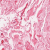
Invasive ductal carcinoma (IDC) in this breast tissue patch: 0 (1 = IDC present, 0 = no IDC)